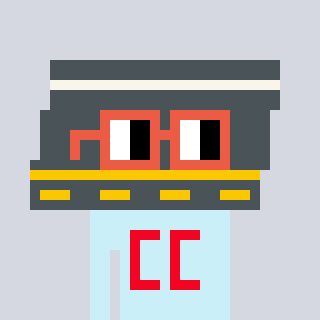
a pixel art character with square orange glasses, a road-shaped head and a cold-colored body on a cool background